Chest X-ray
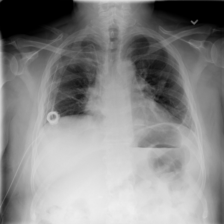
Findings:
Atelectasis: positive
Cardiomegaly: negative
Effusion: negative
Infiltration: negative
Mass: negative
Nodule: negative
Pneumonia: negative
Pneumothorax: positive
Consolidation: negative
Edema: negative
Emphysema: negative
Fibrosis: negative
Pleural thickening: negative
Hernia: negative